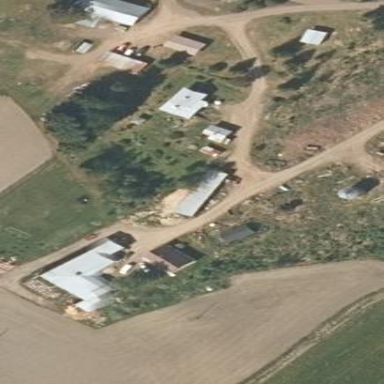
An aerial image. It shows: Farmyard area.